Aerial crown-view tile of a tropical tree (Barro Colorado Island, Panama), acquired 20250616:
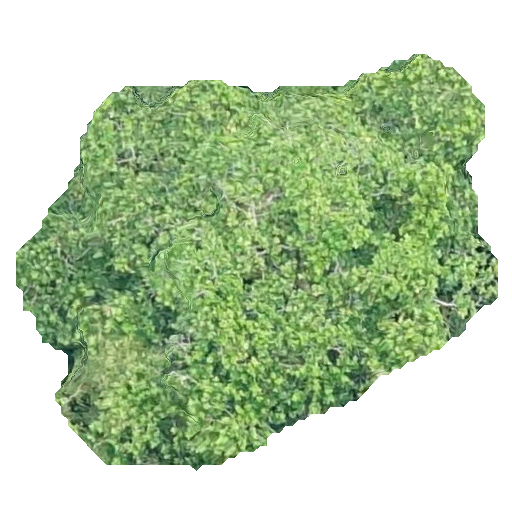
Species: Anacardium excelsum
GBIF accepted scientific name: Anacardium excelsum
Crown area: 206.792 m²